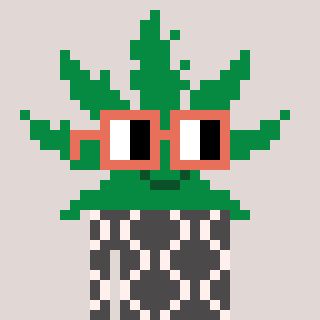
a pixel art character with square orange glasses, a weed-shaped head and a grayscale-colored body on a warm background